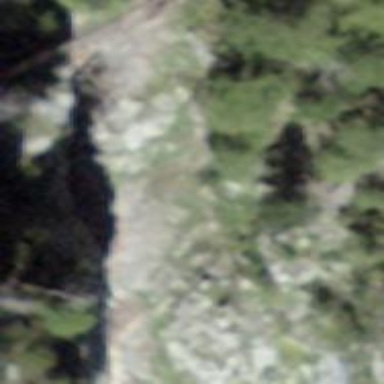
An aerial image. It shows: Natural cliff.